Field crop: maize
Growth stage: 2
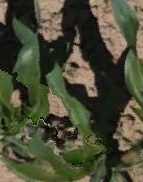
Species: maize